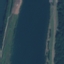
Land use / land cover class: River